Interaction volume radius: 5 \u00c5
Interaction volume height: 10 \u00c5
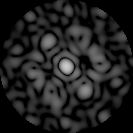
Disorder parameter: 0.6457